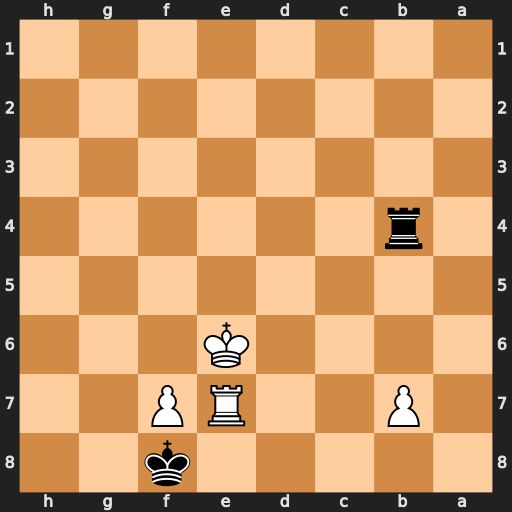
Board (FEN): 5k2/1P2RP2/4K3/8/1r6/8/8/8
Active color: b
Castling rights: -
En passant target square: -
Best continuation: Rb6+ Kd5 Kxe7 f8=R Kxf8 Kc5 Rxb7